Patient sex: M
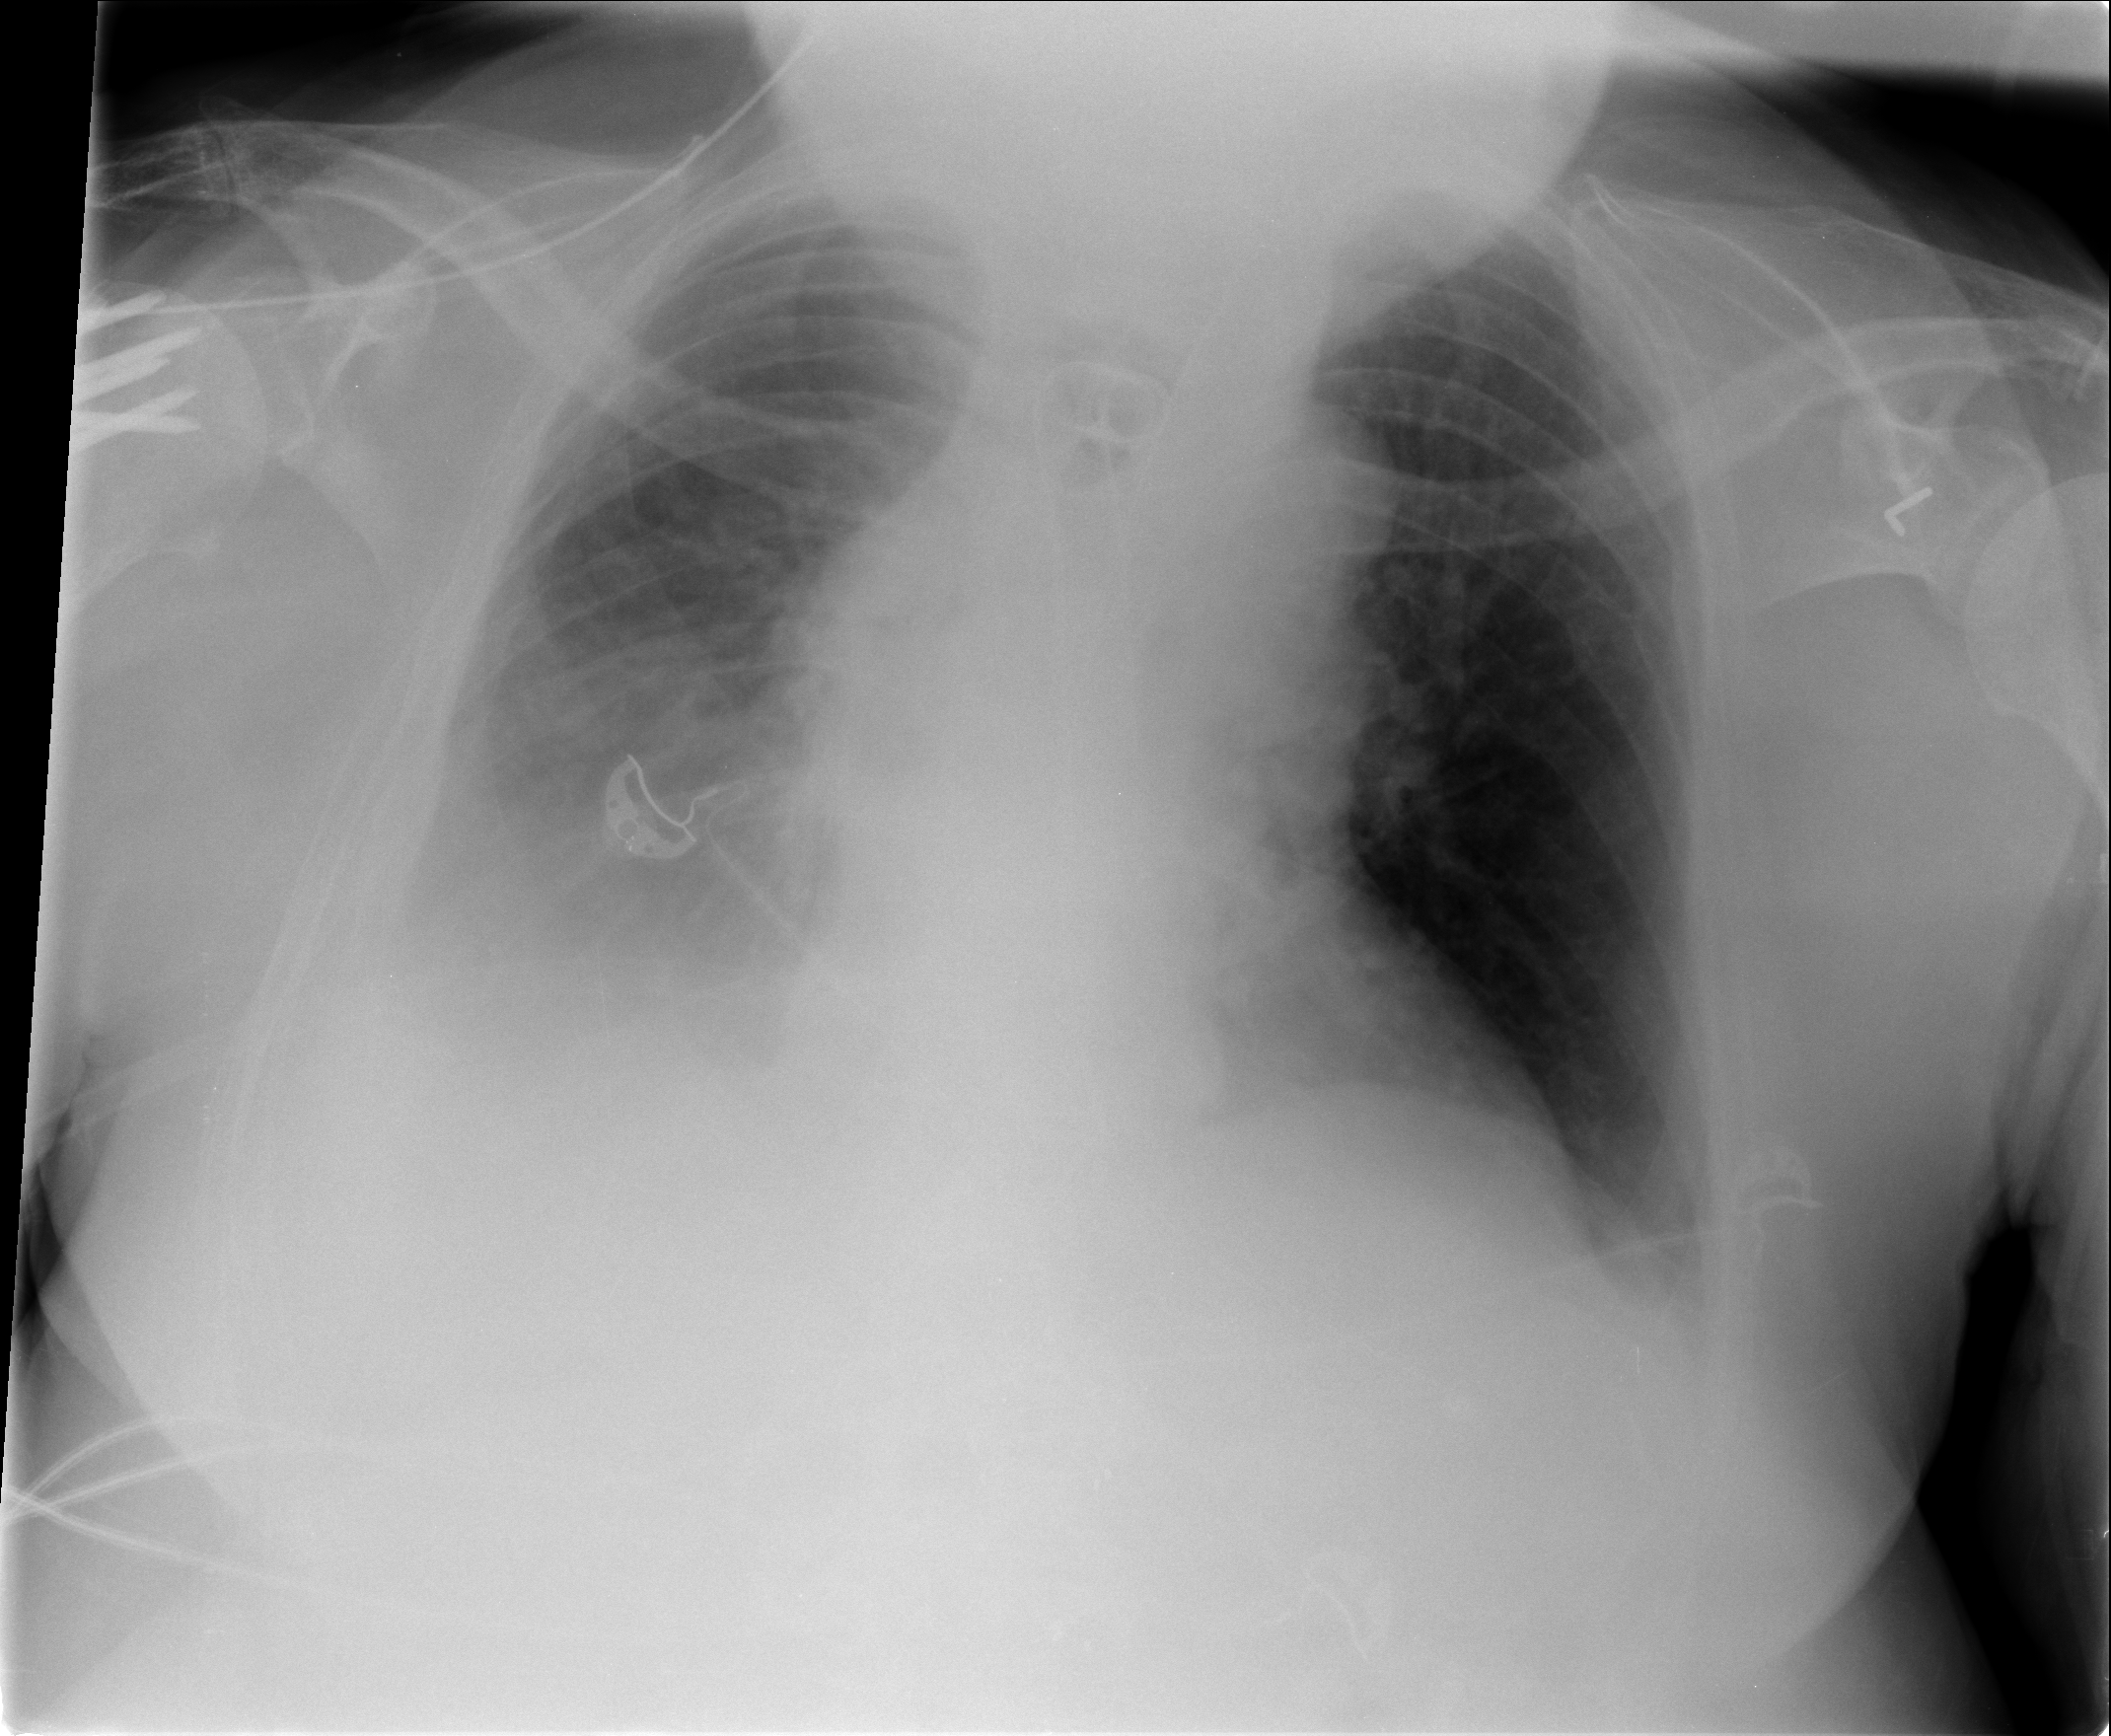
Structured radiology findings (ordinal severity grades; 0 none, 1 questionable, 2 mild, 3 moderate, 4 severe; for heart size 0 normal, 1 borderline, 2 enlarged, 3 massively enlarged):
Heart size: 2
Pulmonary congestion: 0
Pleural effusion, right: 3
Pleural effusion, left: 1
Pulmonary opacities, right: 0
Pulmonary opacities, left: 0
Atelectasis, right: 3
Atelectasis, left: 2